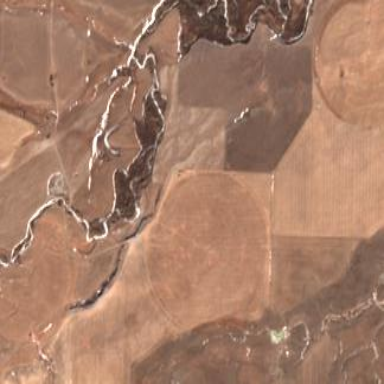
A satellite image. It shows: Farmland with pivot irrigation system.